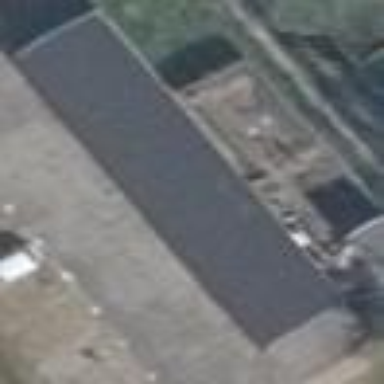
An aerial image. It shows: Group of garages.